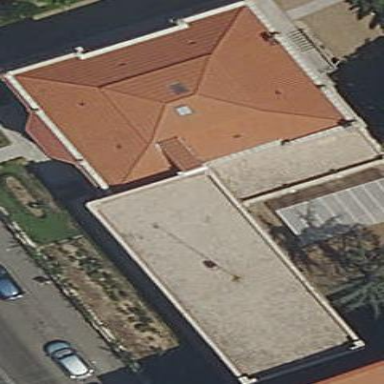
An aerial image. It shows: Building.